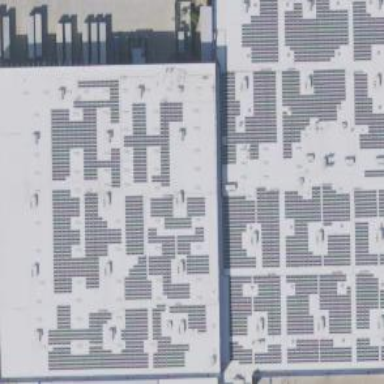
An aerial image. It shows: Solar power generator with photovoltaic panels.